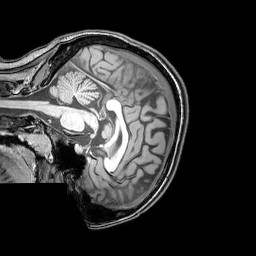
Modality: T1w
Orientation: sagittal
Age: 22
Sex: female
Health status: healthy
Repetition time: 0.081 s
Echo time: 0.037 s